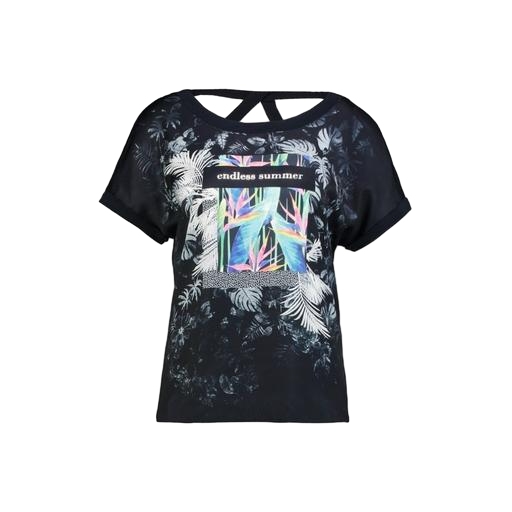
black t-shirt floral print, black criss-cross floral print t-shirt, black plus size printed t-shirt only macy, white background